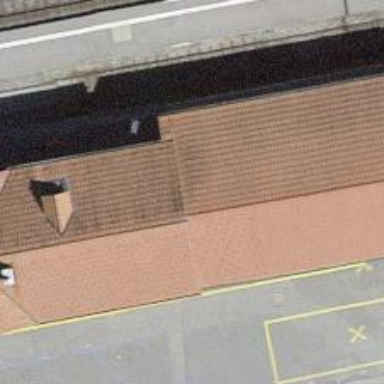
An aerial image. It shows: Railway station.